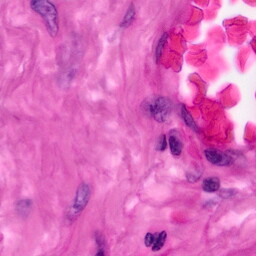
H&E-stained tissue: Pancreatic